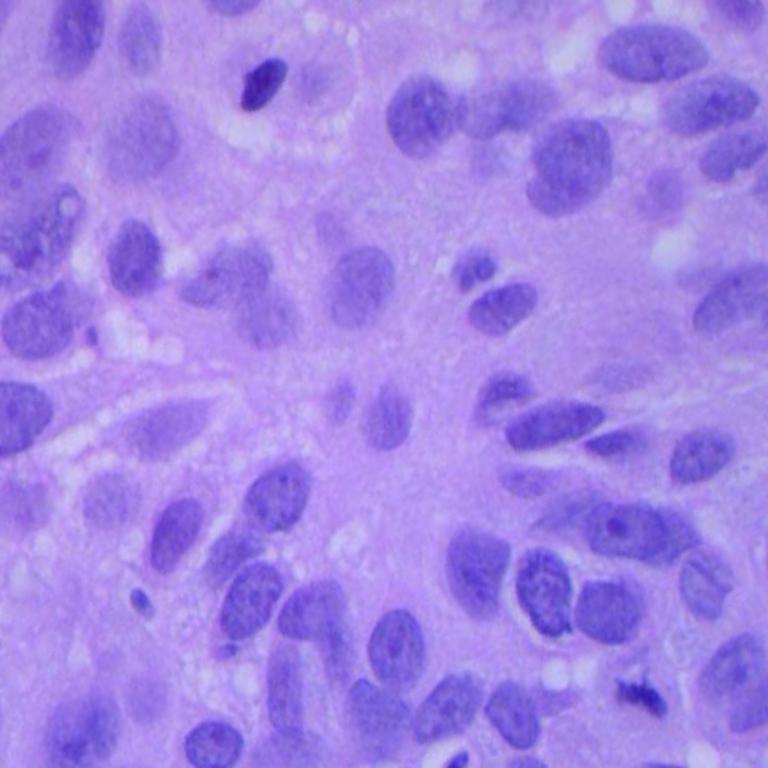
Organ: lung
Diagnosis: squamous carcinomas